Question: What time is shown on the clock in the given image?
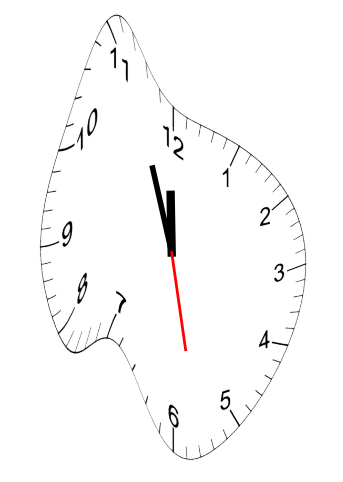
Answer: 11:56:28